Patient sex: M
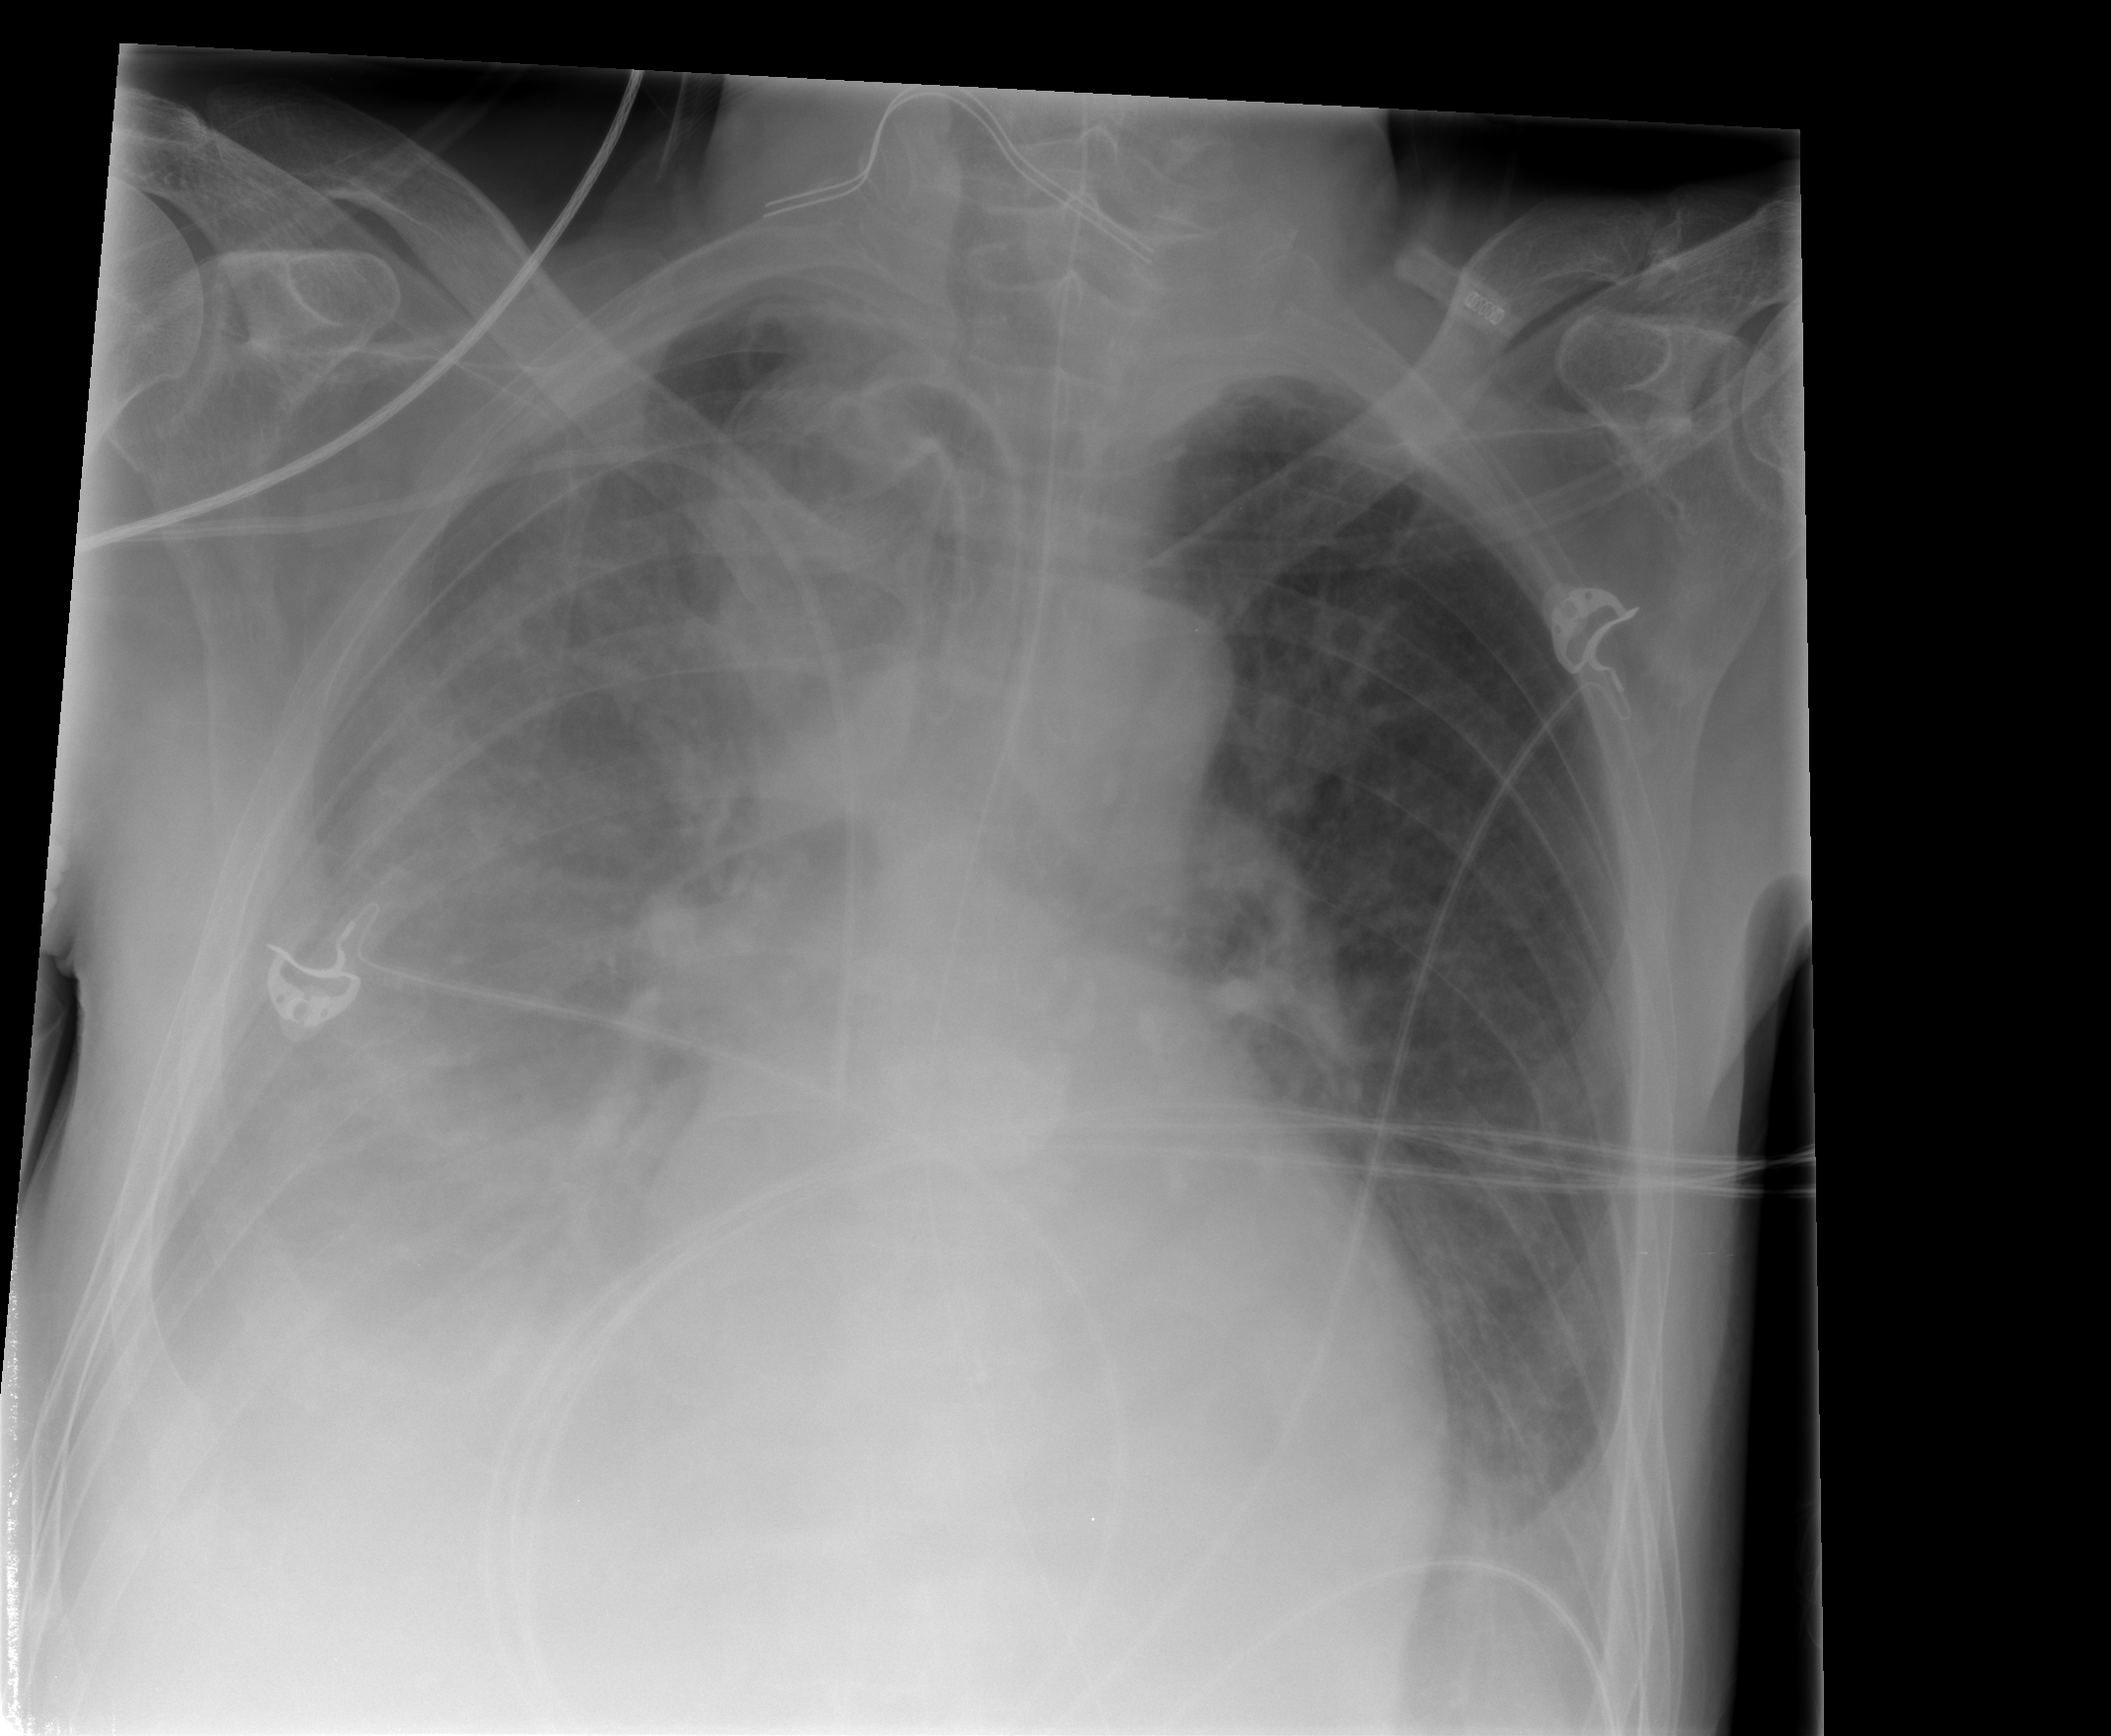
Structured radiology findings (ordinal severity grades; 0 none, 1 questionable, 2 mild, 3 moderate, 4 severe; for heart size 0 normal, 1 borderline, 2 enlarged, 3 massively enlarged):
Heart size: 0
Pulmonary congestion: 2
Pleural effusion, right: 3
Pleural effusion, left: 1
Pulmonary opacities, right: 1
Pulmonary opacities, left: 0
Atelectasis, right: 3
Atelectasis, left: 2